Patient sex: M
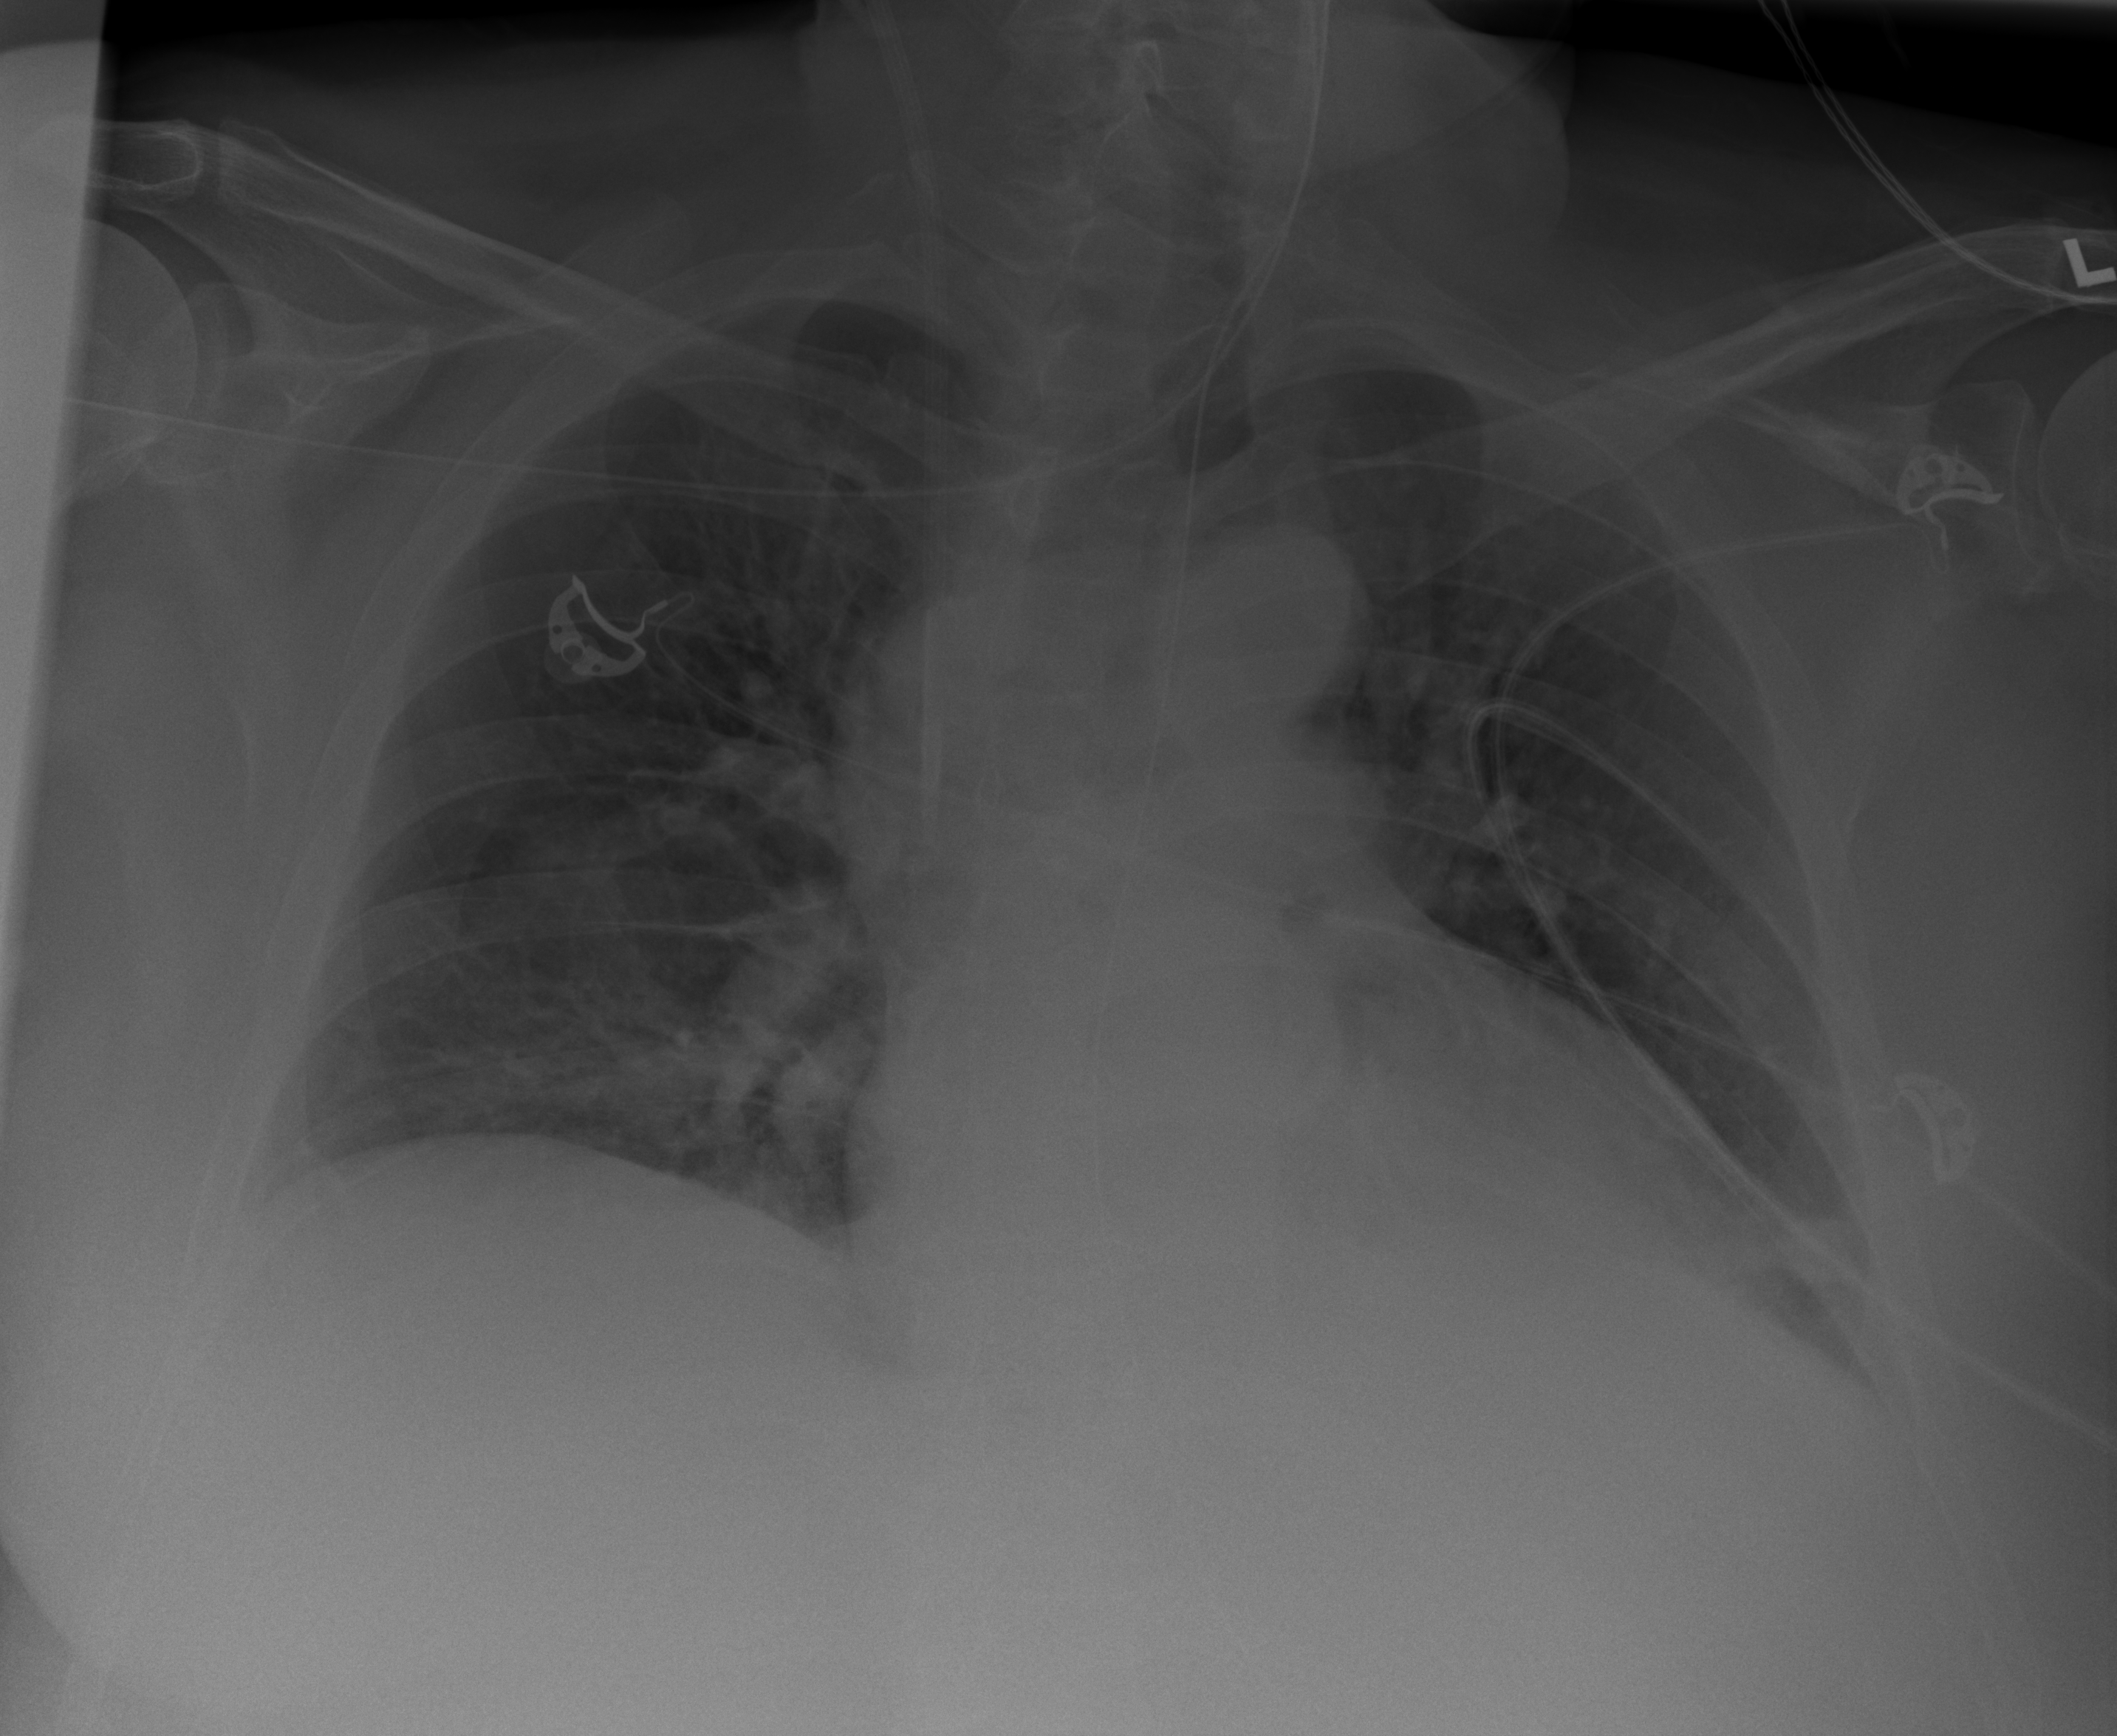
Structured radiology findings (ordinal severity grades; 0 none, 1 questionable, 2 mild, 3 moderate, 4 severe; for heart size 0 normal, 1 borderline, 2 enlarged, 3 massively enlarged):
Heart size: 2
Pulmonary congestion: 0
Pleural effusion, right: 2
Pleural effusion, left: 2
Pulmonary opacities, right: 0
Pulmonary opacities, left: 0
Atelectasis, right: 2
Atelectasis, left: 2